Question: Wrapped in a 'pageWrapper' container, I have 3 divs in a column. First (header) and last (navWrapper) have fixed heights. I need the middle one ('contentWrapper') to stretch in height until the parent div pageWrapper reaches the maximum height ().
I draw the of this problem.

Here is a
<URL>
and here the code
CSS and HTML
'''
html, body{
height: 100%;
}
body{
background-color: #E3E3E3;
}
#pageWrapper{
margin: 0 auto;
position: relative;
width: 600px;
height: 100%;
}
header{
display:block;
width: 100%;
height: 100px;
background: yellow;
}
#contentWrapper{
width: 100%;
height: 100%;
background: blue;
}
#navWrapper{
width: 100%;
height: 100px;
background: green;
}
'''
'''
<div id="pageWrapper">
<header>
Header
</header>
<div id="contentWrapper">
Content
</div>
<div id="navWrapper">
Nav
</div>
</div>
'''
It is almost working, but it results in too high height, which causes that a vertical scrollbar appears.
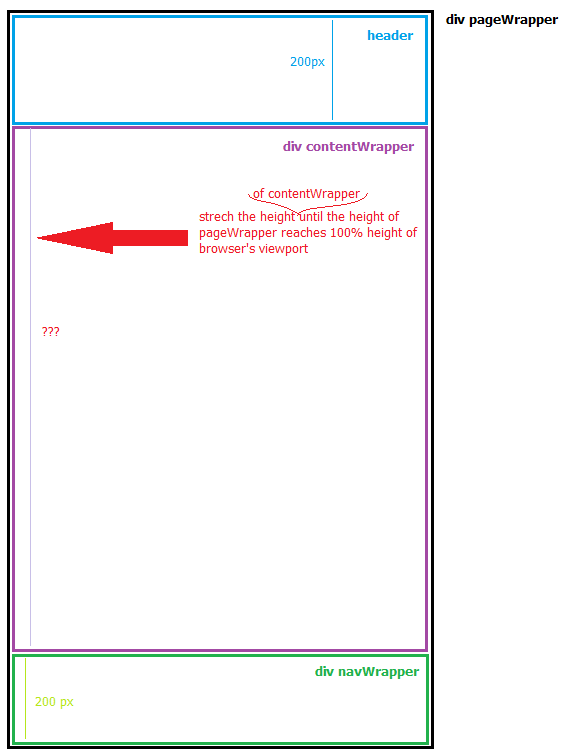
Answer: Here is one way of doing it.
Apply the following :
'''
html, body{ height: 100%; margin: 0;}
body{ background-color: #e3e3e3;}
#pagewrapper{
margin: 0 auto;
position: relative;
width: 600px;
height: 100%;
}
header{
display:block;
width: 100%;
height: 100px;
background: yellow;
}
#contentwrapper{
width: 100%;
position: absolute;
top: 100px;
bottom: 100px;
left: 0;
background: blue;
}
#navwrapper{
width: 100%;
position: absolute;
height: 100px;
bottom: 0px;
left: 0;
background: green;
}
'''
Since you specified heights for the 'header' and '#navwrapper' block elements,
you can use absolute positioning with respect to the parent '#pagewrapper' block
to set the bottom and top offsets for '#contentwrapper' and the bottom offset for
'#navwrapper'.
If you see a scroll bar, you may need to set 'margin: 0' for either the 'html' and/or 'body' tags.
Demo fiddle: <URL>